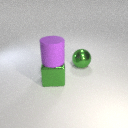
large green metal sphere behind large green metal cube